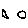
Label: moon